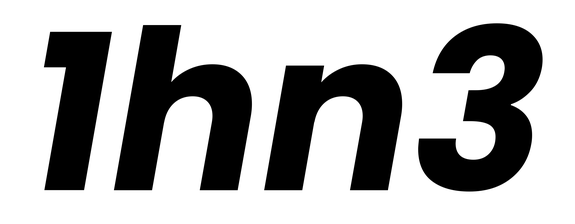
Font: Poppins-BoldItalic